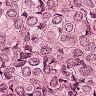
Metastatic tissue present: yes